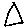
Label: triangle